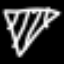
Label: diamond